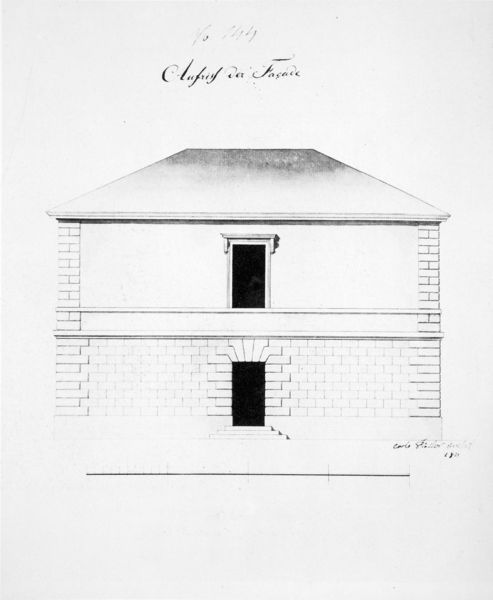
Titel: Wohnhaus Kellerhoven in der ehem. Briennerstr. 43 in München (Entwurf I) - Aufriss
Künstler: Carl von Fischer
Standort: München
Institution: Architektursammlung der Technischen Universität
Schlagwörter: dunkel, schatten, weiß, fenster, grau, hell, licht, schwarz, skizze, tür, zeichnung, dach, gebäude, haus, wand, architektur, rahmen, sockel, stein, steine, signatur, front, schrift, ecke, rahmung, ansicht, fassade, italien, studie, giebel, mauer, ziegel, grafik, graphik, backstein, türe, französisch, treppe, treppen, einfach, seitenansicht, türrahmen, läufer, stufe, stufen, geschlossen, tor, aufsicht, name, wände, eingang, treppenstufen, buch, fensterrahmen, rechteck, palazzo, linie, kohle, mauerwerk, symmetrisch, schlicht, druck, druckgraphik, druckgrafik, loch, stich, titel, text, beschriftung, überschrift, bleistift, entwurf, kasten, ecken, portal, rustika, villa, sims, öffnung, gesims, walmdach, simse, rechteckig, binder, etagen, geschosse, plan, achse, konsole, sitzbank, stockwerke, bau, klassisch, geschoss, gebälk, backsteine, bauwerk, öffnungen, tein, massstab, aufriss, architekturzeichnung, ädikula, satteldach, zweigeschossig, vill, lisene, gesimse, rustica, gemauert, bunker, klassizissmus, skala, eckquader, fensterrahmung, rustika motiv, schlußstein, bossenwerk, stadthaus, beschrftung, boss, eckquaader, fensterohren, fensteröffnung, greppe, katen, russelai, vila, italienisch, haustein, hausecke, arcitektur, konsolenfenster, schrift#, seitenfront, palazzio